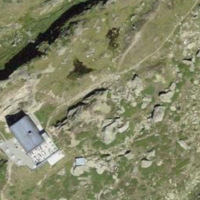
EUNIS habitat code: 31
Species observed at this site:
Pernis apivorus
Oenanthe oenanthe
Gypaetus barbatus
Saxicola rubetra
Turdus torquatus
Aquila chrysaetos
Anthus spinoletta
Phoenicurus ochruros
Pyrrhocorax graculus
Falco tinnunculus
Corvus corax